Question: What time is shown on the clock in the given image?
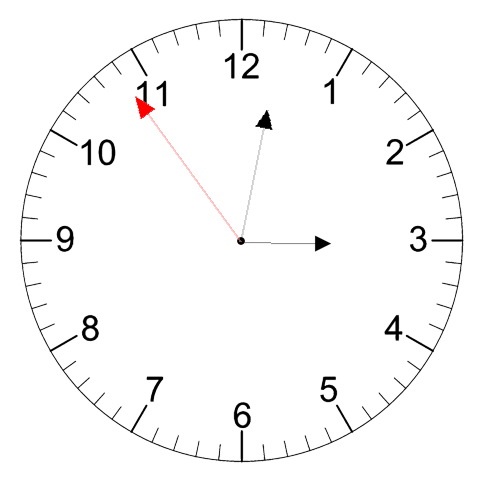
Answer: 03:01:54